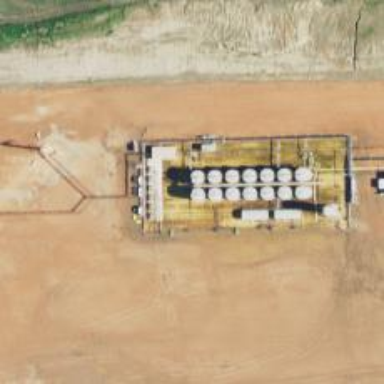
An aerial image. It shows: Storage tank that is man-made.